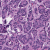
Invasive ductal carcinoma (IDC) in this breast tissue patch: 1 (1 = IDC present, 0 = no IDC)